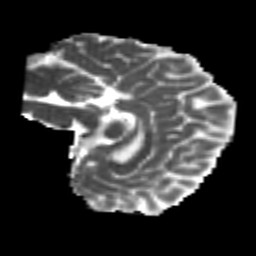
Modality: MD
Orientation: sagittal
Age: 22
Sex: female
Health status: healthy
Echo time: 0.074 s